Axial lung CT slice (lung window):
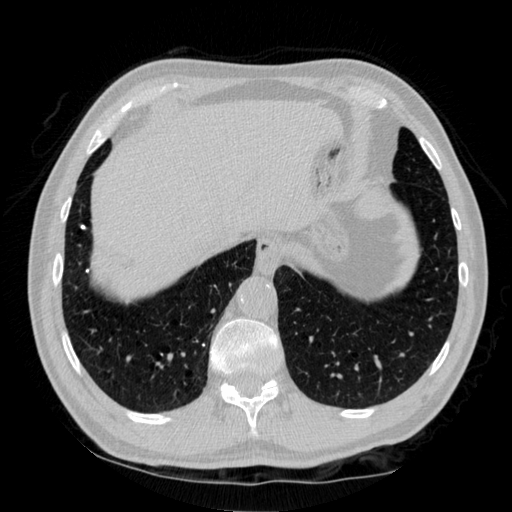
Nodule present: yes
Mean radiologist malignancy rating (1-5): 1